Question: I want to draw a perfect circular button.
I tried using the following code:
'''
<?xml version="1.0" encoding="utf-8"?>
<shape xmlns:android="http://schemas.android.com/apk/res/android"
android:shape="oval" >
<stroke
android:width="3dip"
android:color="#065a32" />
<corners android:radius="10dip"/>
<solid android:color="#eaebec" />
</shape>
'''
But i was only able to draw an oval shape, even if i change the parameter:
'''
<stroke
android:width="3dip"/>
<corners android:radius="10dip"/>
'''

I already tried different links of this site but none of them fulfill my need.
My code for getView() is:
'''
public View getView(int position, View convertView, ViewGroup parent) {
View v = convertView;
if (convertView == null) {
LayoutInflater vi = (LayoutInflater) mContext
.getSystemService(Context.LAYOUT_INFLATER_SERVICE);
v = vi.inflate(R.layout.calendar_item, null);
}
view.setBackgroundResource(R.drawable.calendar_cell_clicked);
}
'''
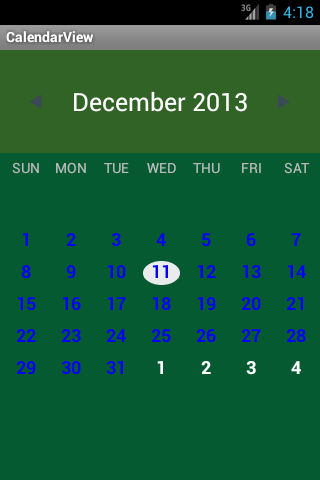
Answer: use this xml
'''
<?xml version="1.0" encoding="utf-8"?>
<shape xmlns:android="http://schemas.android.com/apk/res/android"
android:shape="oval" >
<solid
android:color="#eaebec" />
</shape>
'''
and in your layout where you are setting background use
'''
android:layout_width="50dp"
android:layout_height="50dp"
'''
or whatever size you need the circle to be.